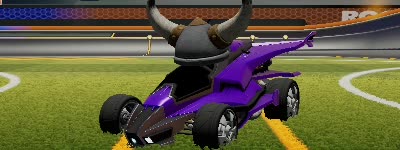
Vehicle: aftershock